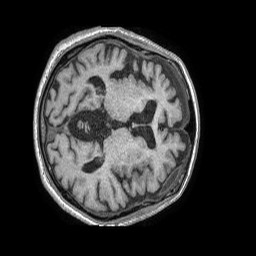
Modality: T1w
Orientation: axial
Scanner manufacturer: philips
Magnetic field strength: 1.5 T
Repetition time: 0.007887 s
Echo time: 0.003702 s